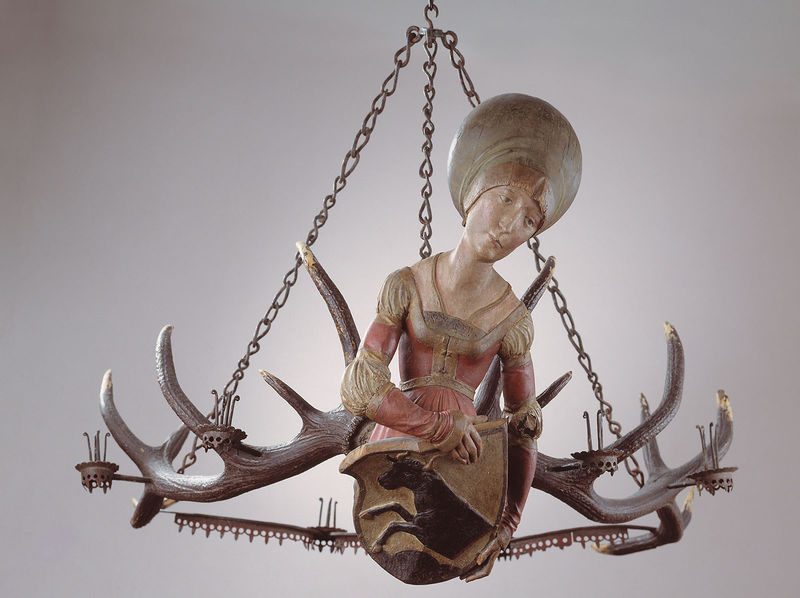
Titel: Lüsterweibchen
Künstler: Tilman Riemenschneider
Institution: Würzburg, Mainfränkisches Museum
Schlagwörter: kopf, frau, hut, kleid, lampe, rot, haube, kappe, halten, hände, gold, magd, kette, weib, kopftuch, kronleuchter, leuchter, lüster, oberkörper, schild, ketten, wappen, kerzenhalter, kerzenleuchter, hängend, gotisch, golden, geweih, ochse, stier, kandelaber, luster, klied, geweiht